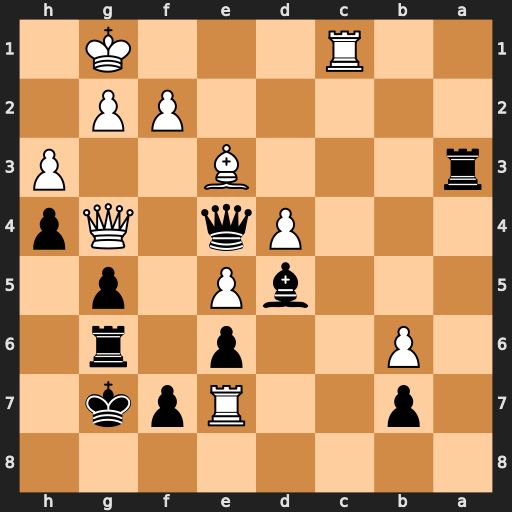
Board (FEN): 8/1p2Rpk1/1P2p1r1/3bP1p1/3Pq1Qp/r3B2P/5PP1/2R3K1
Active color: b
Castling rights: -
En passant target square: -
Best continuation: Rxe3 Qxe4 Rxe4